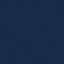
Land use / land cover: SeaLake